Field crop: maize
Growth stage: 2
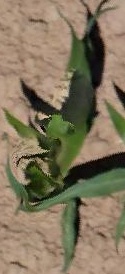
Species: maize